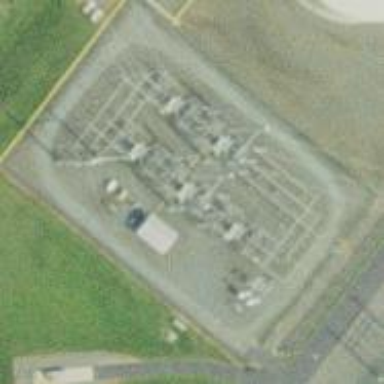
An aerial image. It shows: Fence surrounds transmission level power substation.